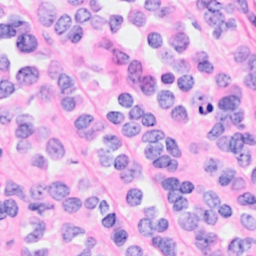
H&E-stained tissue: Breast